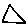
Label: triangle